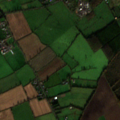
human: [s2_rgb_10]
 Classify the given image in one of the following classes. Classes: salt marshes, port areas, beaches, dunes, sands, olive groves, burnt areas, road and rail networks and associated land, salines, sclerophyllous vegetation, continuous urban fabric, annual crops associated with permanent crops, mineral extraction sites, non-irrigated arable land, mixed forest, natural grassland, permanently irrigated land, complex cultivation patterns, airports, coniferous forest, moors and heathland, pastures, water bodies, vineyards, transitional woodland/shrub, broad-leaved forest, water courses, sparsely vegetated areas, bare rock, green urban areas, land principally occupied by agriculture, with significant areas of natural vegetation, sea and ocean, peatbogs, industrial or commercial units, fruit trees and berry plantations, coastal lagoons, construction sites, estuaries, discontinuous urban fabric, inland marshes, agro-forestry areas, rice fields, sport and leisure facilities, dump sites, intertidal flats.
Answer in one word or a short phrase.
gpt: non-irrigated arable land, pastures, transitional woodland/shrub